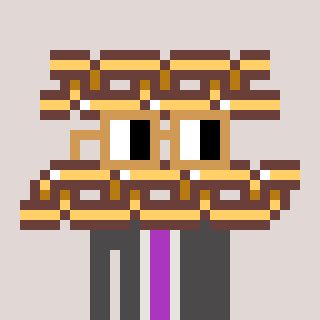
a pixel art character with square brown glasses, a chain-shaped head and a grayscale-colored body on a warm background